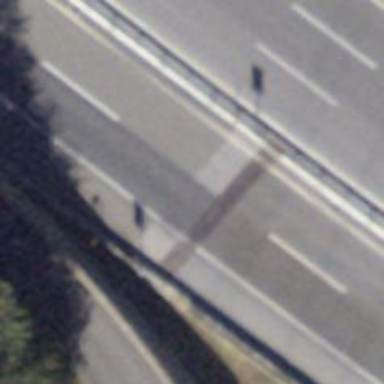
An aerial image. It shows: Asphalt motorway.